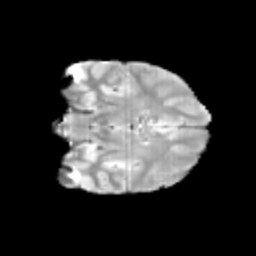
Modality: T2w
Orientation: coronal
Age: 12
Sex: male
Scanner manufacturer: siemens
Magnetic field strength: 3 T
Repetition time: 3.8 s
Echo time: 0.07 s